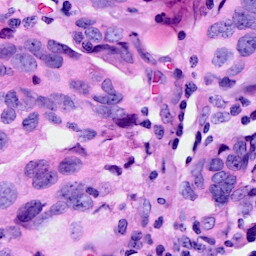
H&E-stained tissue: Breast